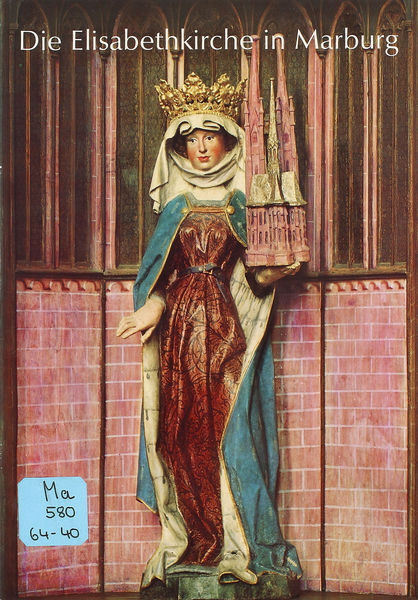
Titel: sog. französische Elisabeth
Standort: Marburg, Elisabethkirche (EU - D - H)
Schlagwörter: blau, gestein, hand, umhang, gelb, bunt, frau, holz, gebäude, rot, schleier, architektur, gesicht, sockel, signatur, kirche, figur, mantel, gotik, krone, skulptur, statue, farbig, mauer, buch, religion, elisabeth, heilige, niesche, sakral, stifterin, elisabethkirche, marburg, hessen, fachbuch, ziermauerwerk